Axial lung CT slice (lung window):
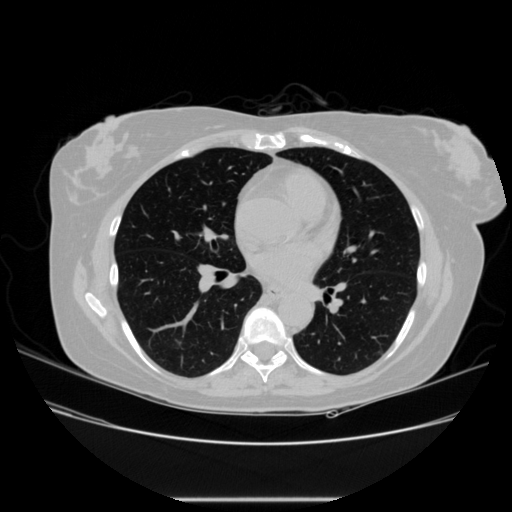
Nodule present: no